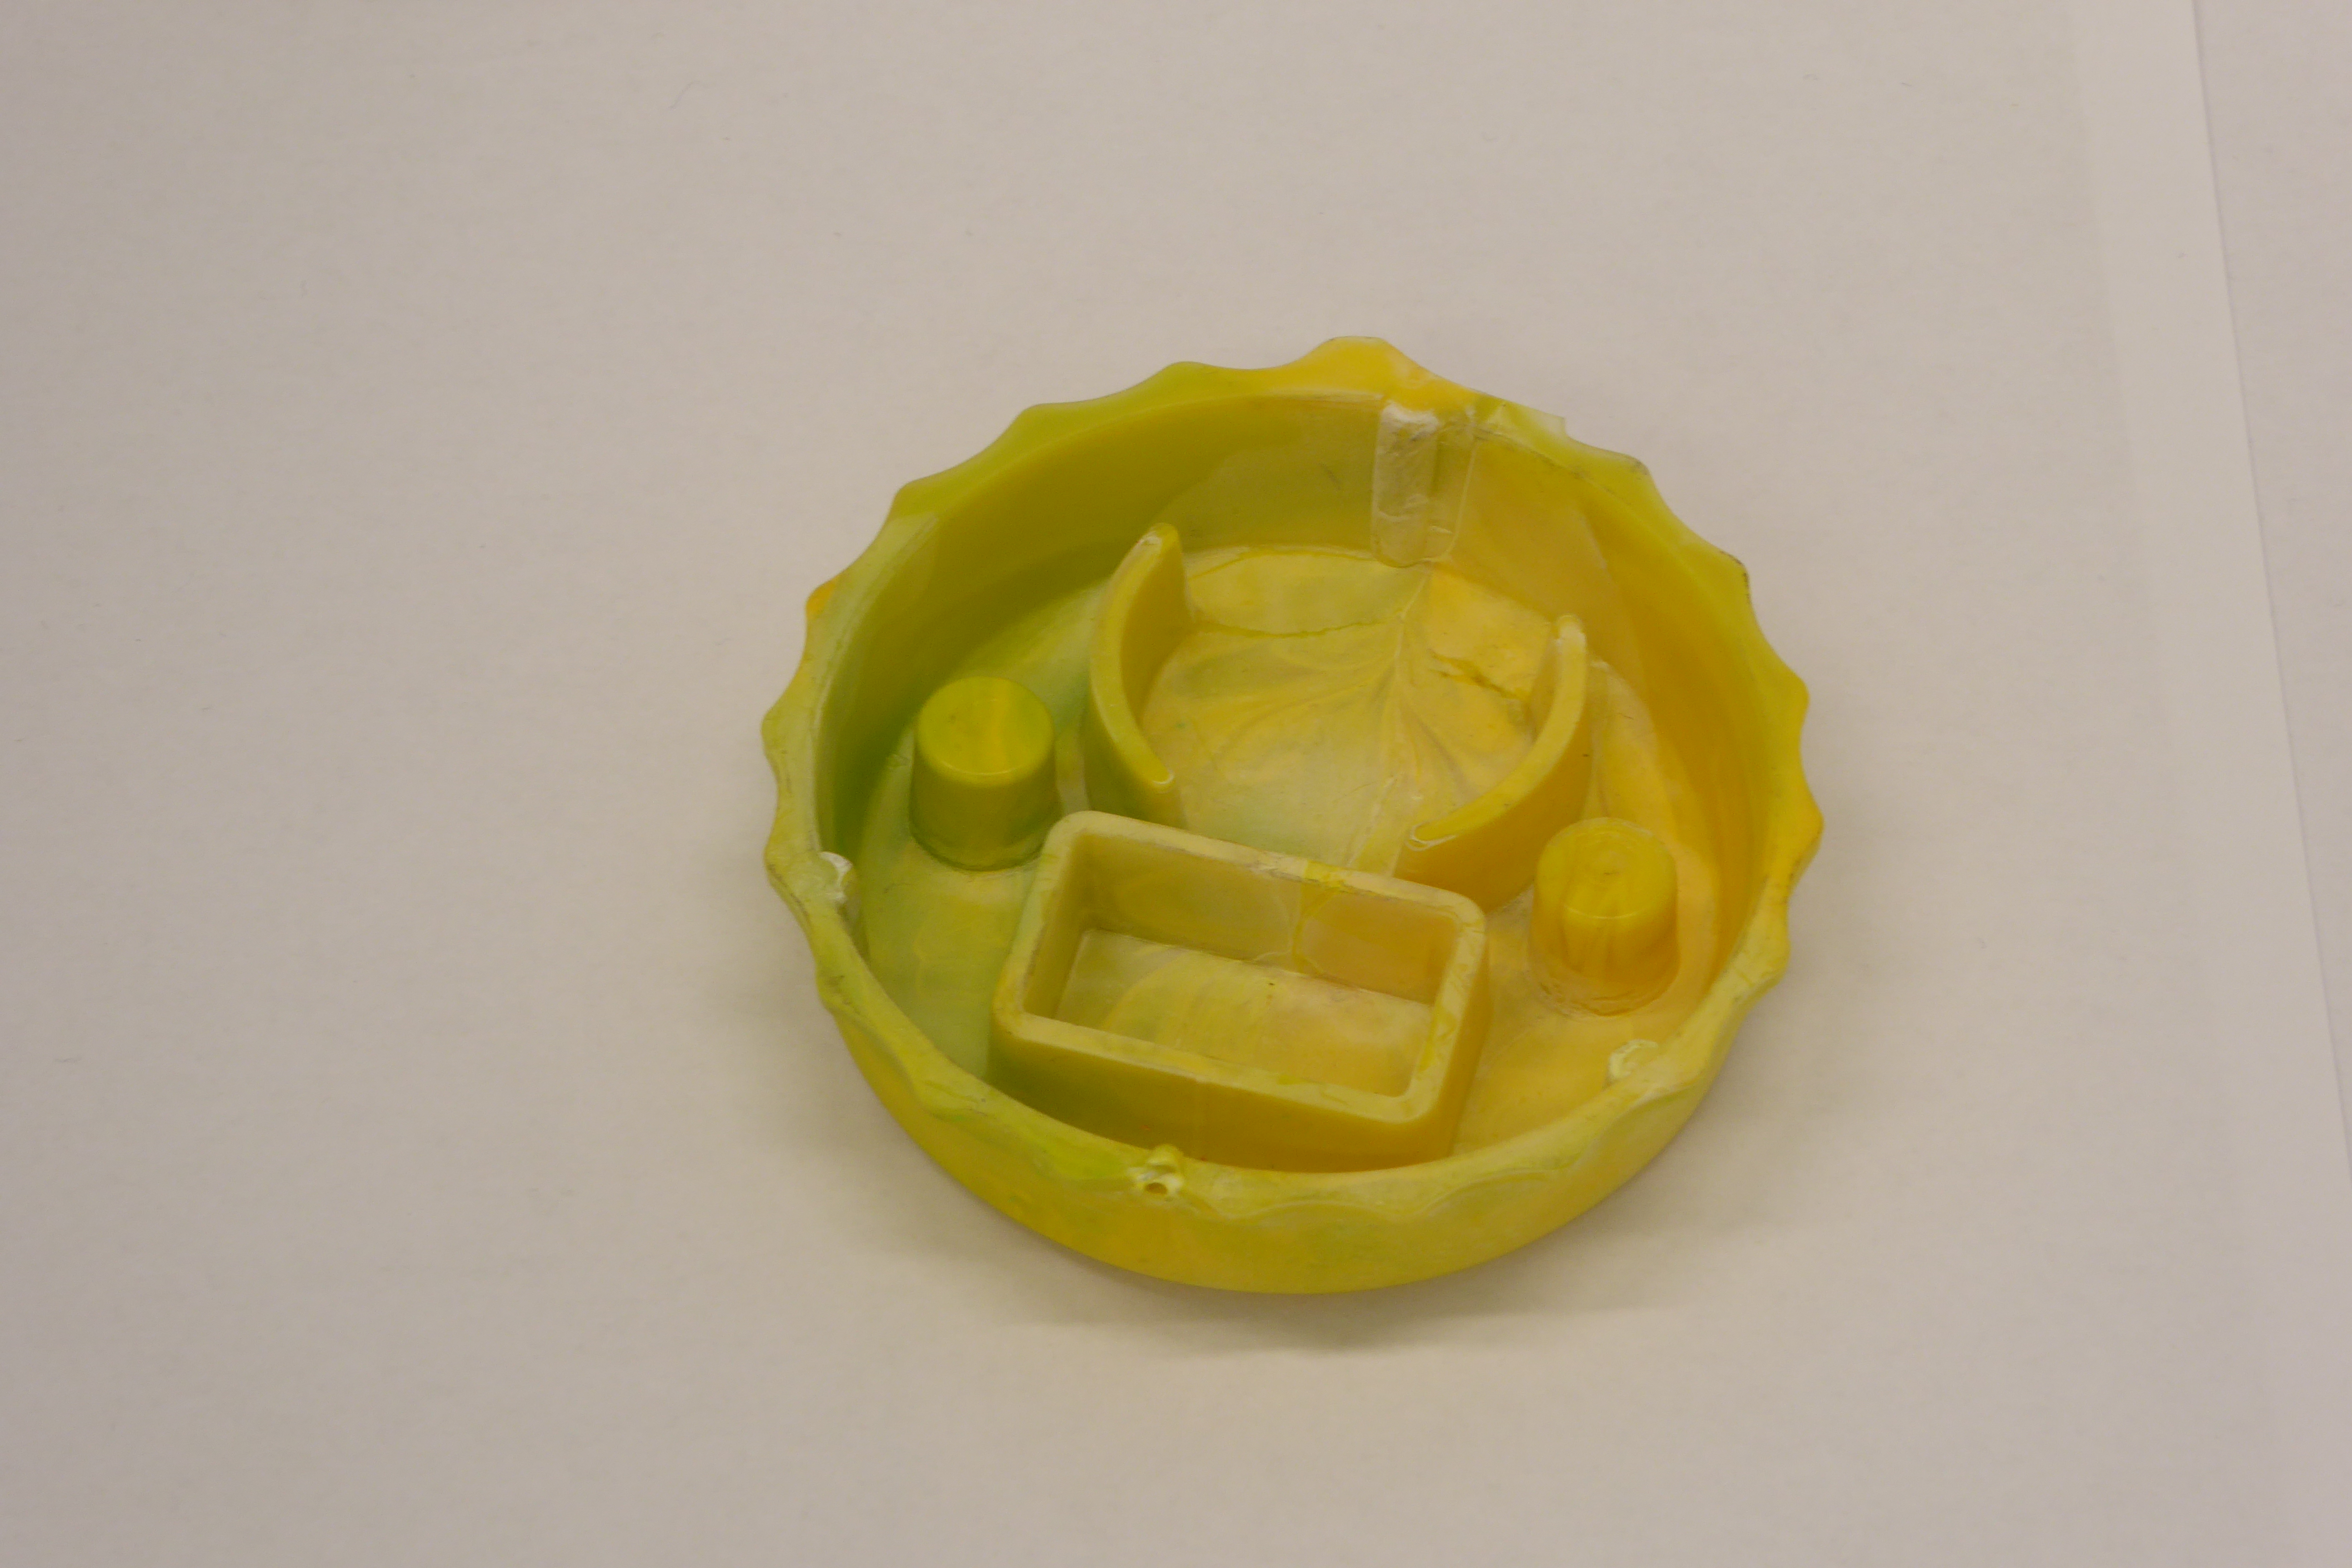
Label: Bottle Opener - Cover